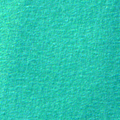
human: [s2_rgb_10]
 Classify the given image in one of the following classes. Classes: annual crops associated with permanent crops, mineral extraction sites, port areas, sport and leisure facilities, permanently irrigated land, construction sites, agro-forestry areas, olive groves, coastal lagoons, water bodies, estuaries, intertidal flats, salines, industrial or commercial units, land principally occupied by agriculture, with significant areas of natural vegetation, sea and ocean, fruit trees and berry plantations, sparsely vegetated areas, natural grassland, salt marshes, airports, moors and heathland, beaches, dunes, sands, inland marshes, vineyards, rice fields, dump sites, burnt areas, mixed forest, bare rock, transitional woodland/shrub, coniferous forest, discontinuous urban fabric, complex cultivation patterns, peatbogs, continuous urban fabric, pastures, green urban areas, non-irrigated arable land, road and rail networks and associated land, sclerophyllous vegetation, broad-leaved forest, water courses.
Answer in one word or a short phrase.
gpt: sea and ocean